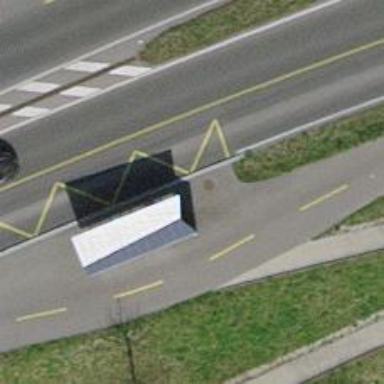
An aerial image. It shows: Platform with shelter for public transport.